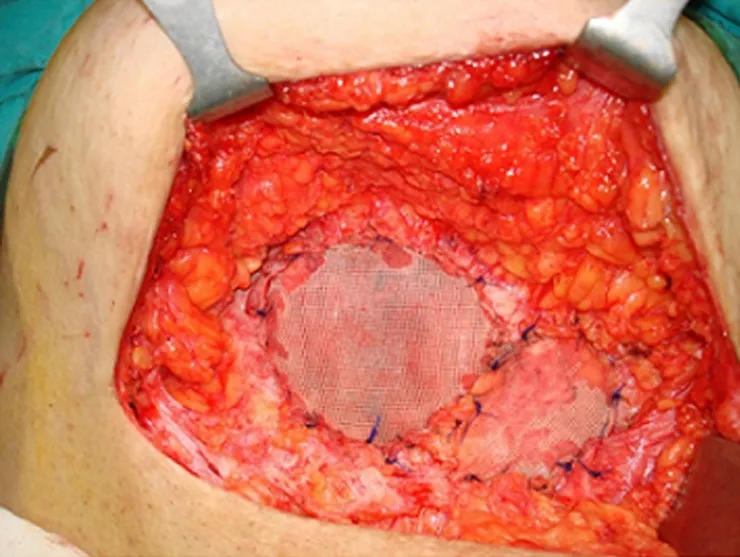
abdominal wall reconstruction by using prolene mesh.
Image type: medical_photograph (other_medical_photograph)